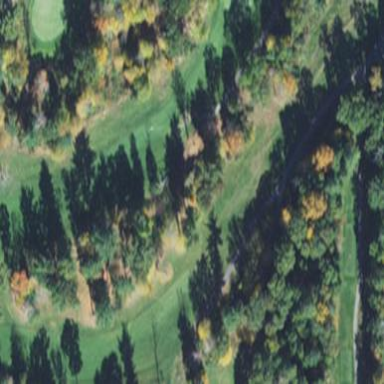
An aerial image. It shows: Scenic golf fairway.